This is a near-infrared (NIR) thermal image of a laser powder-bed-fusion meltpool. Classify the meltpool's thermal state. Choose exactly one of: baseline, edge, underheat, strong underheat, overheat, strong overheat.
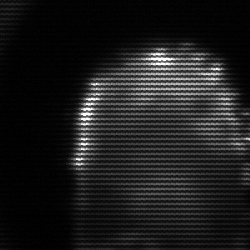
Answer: baseline